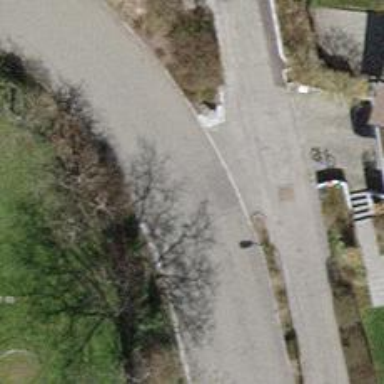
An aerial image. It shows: Footway.